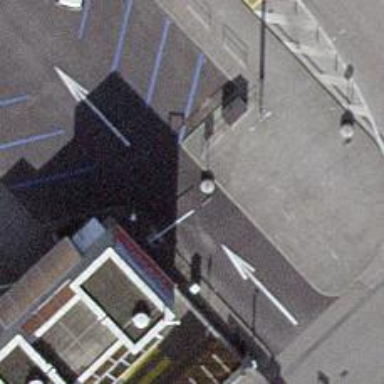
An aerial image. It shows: Lift gate barrier.